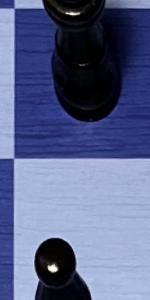
Label: Empty